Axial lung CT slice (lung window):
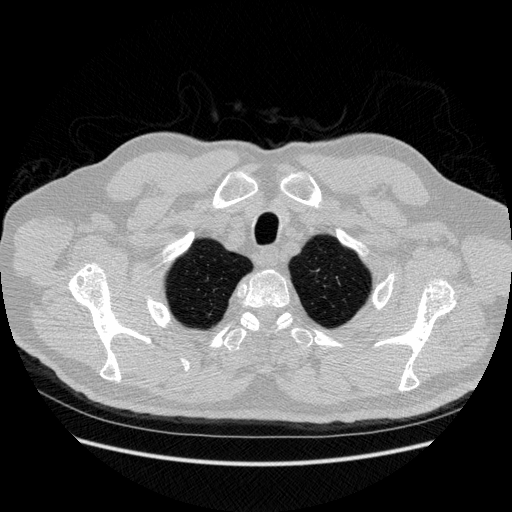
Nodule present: no